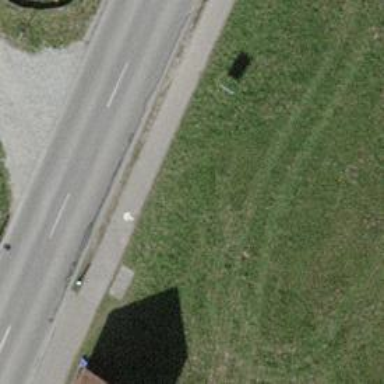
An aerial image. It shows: Footway covered with grass.